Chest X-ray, AP view. Patient: 44 years old, sex M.
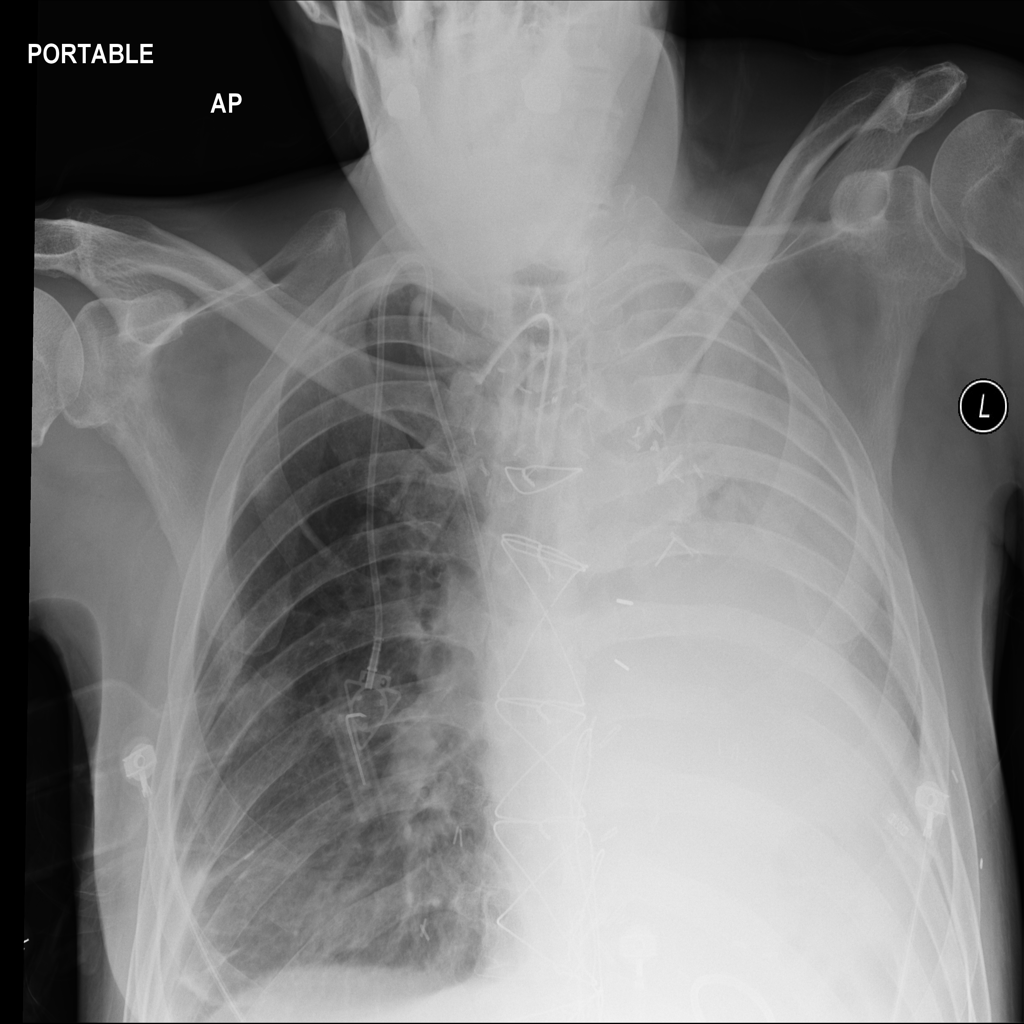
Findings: No Finding